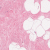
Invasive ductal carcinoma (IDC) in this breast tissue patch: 0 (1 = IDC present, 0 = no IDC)